Question: I have built a photo sharing application that enables users to sign up and post photos. But all of those pictures end up on the home page. Instead I want people to choose different categories to post their pictures depending what it is about. So I decided to make a categories html page with buttons that redirects you to the category shown below.

So I made the html page and added buttons and this is where I pretty much am clueless on what to do next. If anyone can help me that would totally mean a lot to me. Thank you in advance.
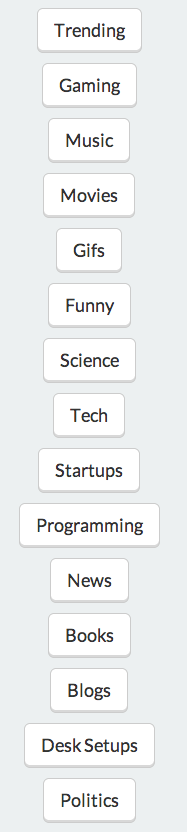
Answer: If you want to assign a single 'category' to a single 'photo', you'll need to use an <URL> -
'''
#app/models/photo.rb
Class Photo < ActiveRecord::Base
belongs_to :category #-> needs category_id in users table
end
#app/models/category.rb
Class Category < ActiveRecord::Base
has_many :photos
end
'''
Schemas:
'''
photos
id | category_id | etc | created_at | updated_at
categories
id | name | created_at | updated_at
'''
This will allow you to do this:
'''
#config/routes.rb
root to: "categories#index"
resources :categories
#app/controllers/categories_controller.rb
def index
@categories = Category.all
end
def show
@category = Category.find(params[:id])
end
#app/views/categories/index.html.erb
<% for category in @categories do %>
<%= link_to category.name, category %>
<% end %>
#app/views/categories/show.html.erb
<% for photo in @category.photos do %>
<%= image_tag photo %>
<% end %>
'''